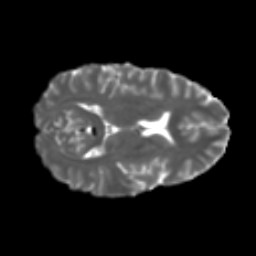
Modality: T2w
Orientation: axial
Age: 32
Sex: female
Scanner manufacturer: ge
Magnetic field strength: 3 T
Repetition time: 7.8 s
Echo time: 0.0606 s